Question: This is what i want to achieve

txt file:
TimeStamp,Irradiance,Ambient_Temperature
21/7/2014 0:00,0.66,29.16
21/7/2014 0:00,0.71,29.16
i am able to make one graph start from 15 instead of 0 and capping the limit at 40 by using this code:
'''
ax1.set_ylim(15,40)
'''
how can i write the code for my another line to start from 0
Thanks
EDIT
'''
t = [datetime.strptime(x, '%d/%m/%Y %H:%M') for x in t ]
temp = [float(x) for i,x in enumerate(temp) if startTime<=t[i]<=endTime]
t = [x for x in t if startTime<=x<=endTime]
fig = plt.figure()
ax1 = fig.add_subplot(1, 1, 1, axisbg='white')
ax1.xaxis.set_major_formatter(mdates.DateFormatter('%H:%M'))
ax1.set_ylim(15,40)
ax1.plot(t, temp, 'c', linewidth=3.3)
short_title = ('Ambient Temperature vs. Time Graph
From {} To {}
')
long_title = ('
Max AMB_TEMP Value: {:.2f} at {} , Min AMB_TEMP Value: {:.2f} at {}, Mean AMB_TEMP Value: {:.2f} at {}
')
fig.suptitle(short_title.format(startTime, endTime), fontsize=20, color='blue') ax1.set_title(long_title.format(max(y),min(y),fontsize=16, color='green', ha='bottom'))
plt.ylabel(u'Ambient Temperature()', fontsize=16, color='blue')
plt.xlabel('Time ($H:M$)', fontsize=16, color='blue')
fig.tight_layout()
plt.show()
'''
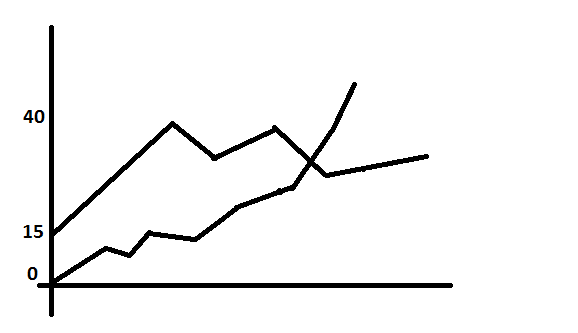
Answer: You probably want to create two different y axes (you don't have to make the second one visible), as in this example:
<URL>
You can also shift the values yourself by adding/substracting a constant to all values of one of the curves, which will shift the curve resp. up/down vertically.